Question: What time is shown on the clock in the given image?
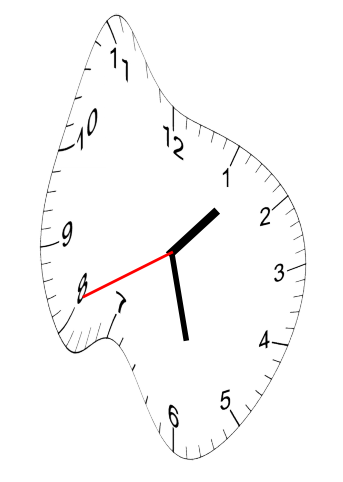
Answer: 01:27:41